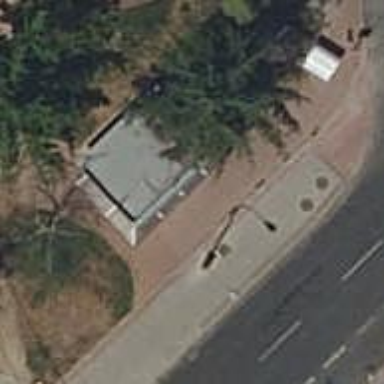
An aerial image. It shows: Kiosk building.